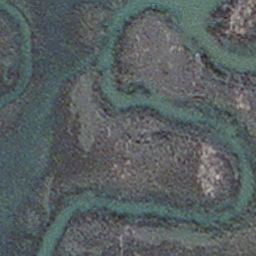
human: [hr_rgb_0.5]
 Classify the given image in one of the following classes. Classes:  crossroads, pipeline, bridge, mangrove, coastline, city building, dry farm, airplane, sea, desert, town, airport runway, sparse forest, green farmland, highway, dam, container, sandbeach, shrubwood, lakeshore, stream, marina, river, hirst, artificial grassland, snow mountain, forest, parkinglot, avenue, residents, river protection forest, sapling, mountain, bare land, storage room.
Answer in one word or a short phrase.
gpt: stream